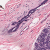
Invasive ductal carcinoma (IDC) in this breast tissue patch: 0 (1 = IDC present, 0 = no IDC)